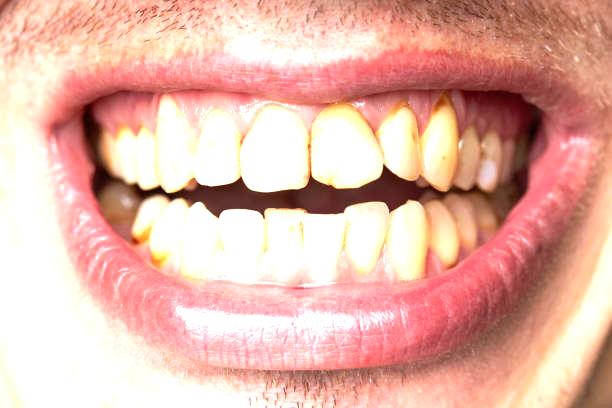
Condition: Calculus